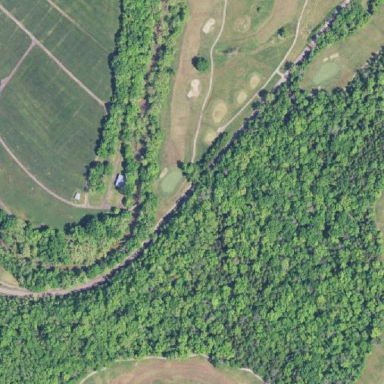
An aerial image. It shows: Golf course.